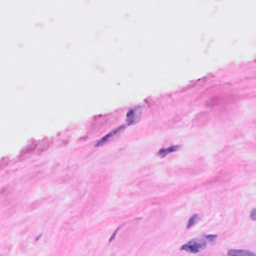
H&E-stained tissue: Breast